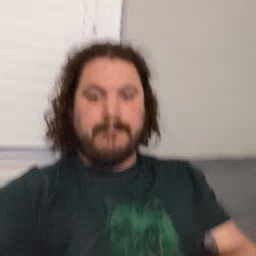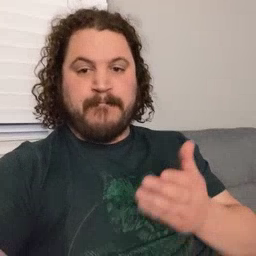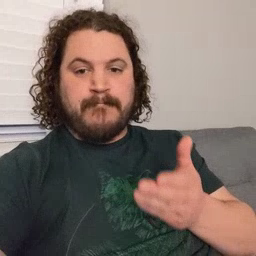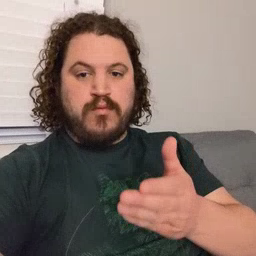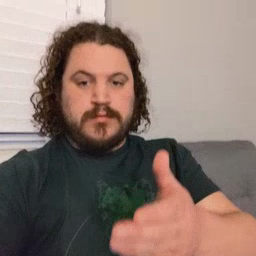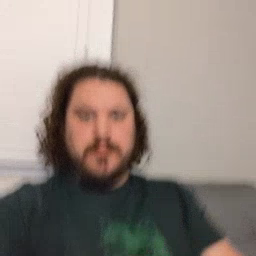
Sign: boat